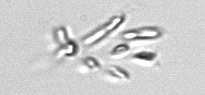
Label: Dinobryon